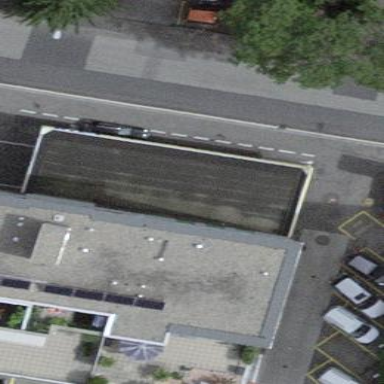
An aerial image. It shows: View of roof of building.